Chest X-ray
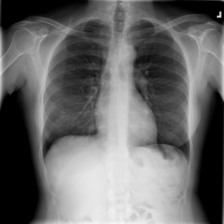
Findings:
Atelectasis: negative
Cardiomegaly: negative
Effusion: negative
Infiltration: negative
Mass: negative
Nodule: negative
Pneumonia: negative
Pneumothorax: negative
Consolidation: negative
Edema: negative
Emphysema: negative
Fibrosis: negative
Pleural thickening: negative
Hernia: negative